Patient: sex M, age 40
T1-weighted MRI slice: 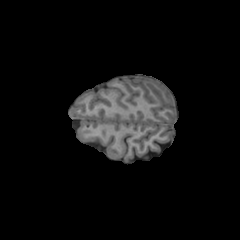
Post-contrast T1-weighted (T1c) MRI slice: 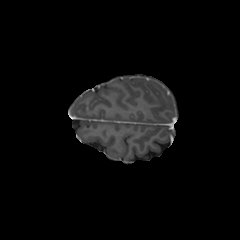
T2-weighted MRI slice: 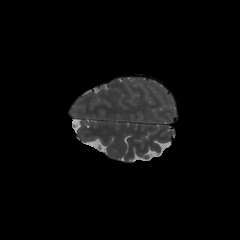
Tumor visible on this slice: yes
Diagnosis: Astrocytoma, IDH-mutant
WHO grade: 3